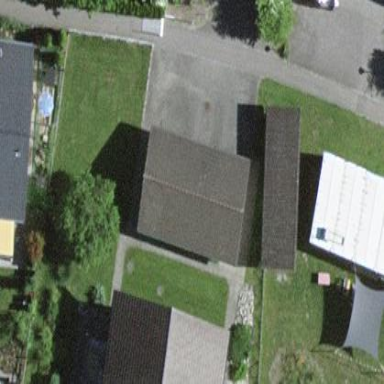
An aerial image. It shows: Garage building.